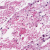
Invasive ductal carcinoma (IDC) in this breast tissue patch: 0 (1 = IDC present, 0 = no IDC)